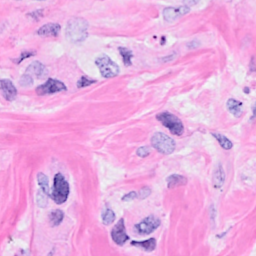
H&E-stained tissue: Breast